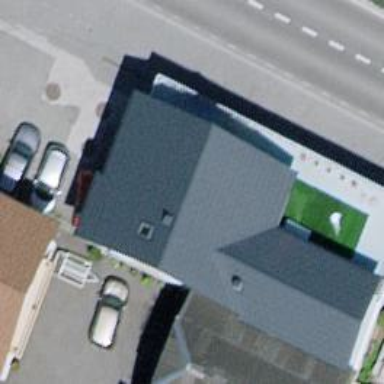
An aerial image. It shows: Fuel station.